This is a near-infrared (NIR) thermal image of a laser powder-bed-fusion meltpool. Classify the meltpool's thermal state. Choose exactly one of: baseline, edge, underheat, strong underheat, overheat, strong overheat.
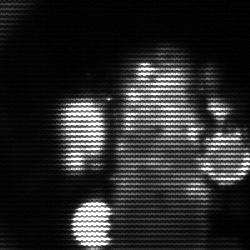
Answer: strong underheat